Question: I'm working on an assignment that requires me to display all images from a server directory. I've tried implementing glob() to do this, and it appears to be nearly working, but for some reason the images don't appear. I'm using xampp to serve the page, and it's had no issues prior. I'm not sure what the problem could be. Below is the relevant code.
'''
$size = 5;
$images = glob("../../ass1_data_stage2/jpg/*.JPG", GLOB_BRACE);
$width = (600 / $size);
echo "<table><tr>";
for($i=1; $i < count($images); $i++) {
if (($i % $size) == 0 and $i != 0) {
echo "</tr><tr>";
}
$file = $images[$i];
echo '<td><img src=$file width=$width."px" height="100px" alt="Random image" /> </td>';
}
echo "</tr>";
echo "</table>";
'''
The output looks like this:

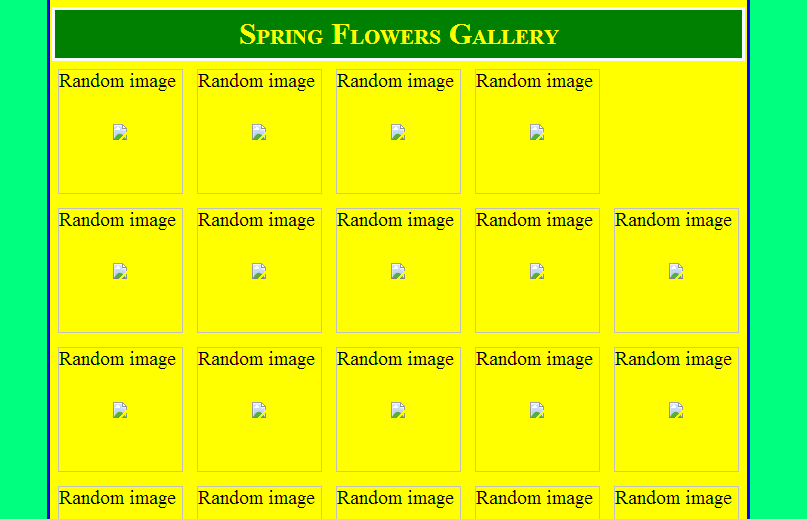
Answer: I don't know if this is your exact issue, but your HTML syntax is incorrect for the image element:
'''
echo '<td><img src=$file width=$width."px" height="100px" alt="Random image" /></td>';
'''
Should be:
'''
echo '<td><img src="'.$file.'" width="'.$width.'" height="100" alt="Random image" /></td>';
'''
You could also use this method which is cleaner:
'''
echo "<td><img src='{$file}' width='{$width}' height='100' alt='Random image' /></td>';
'''